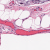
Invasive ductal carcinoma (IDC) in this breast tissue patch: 0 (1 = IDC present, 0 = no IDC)